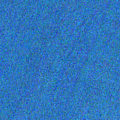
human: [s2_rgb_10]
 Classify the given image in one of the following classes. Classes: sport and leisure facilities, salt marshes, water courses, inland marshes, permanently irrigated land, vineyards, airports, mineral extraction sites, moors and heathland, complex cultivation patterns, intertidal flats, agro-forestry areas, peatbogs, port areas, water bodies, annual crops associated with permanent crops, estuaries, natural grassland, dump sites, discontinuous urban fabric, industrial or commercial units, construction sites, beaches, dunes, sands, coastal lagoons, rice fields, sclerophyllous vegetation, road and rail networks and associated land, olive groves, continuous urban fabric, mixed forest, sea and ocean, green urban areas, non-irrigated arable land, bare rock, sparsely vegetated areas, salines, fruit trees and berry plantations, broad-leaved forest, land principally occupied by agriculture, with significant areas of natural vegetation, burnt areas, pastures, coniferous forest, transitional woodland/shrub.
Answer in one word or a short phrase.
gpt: sea and ocean